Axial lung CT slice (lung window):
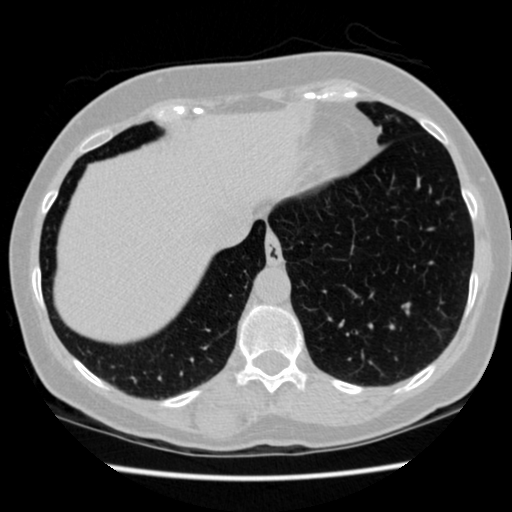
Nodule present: no